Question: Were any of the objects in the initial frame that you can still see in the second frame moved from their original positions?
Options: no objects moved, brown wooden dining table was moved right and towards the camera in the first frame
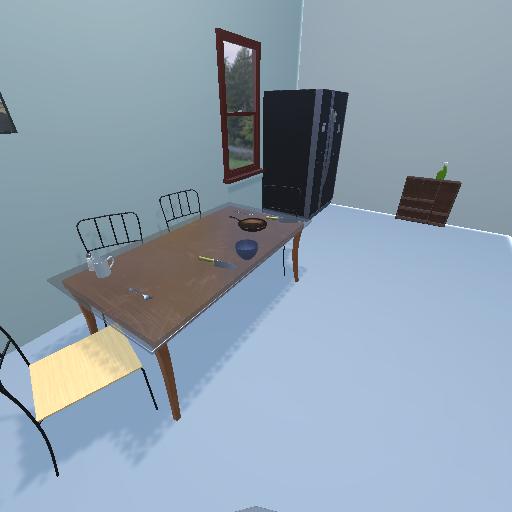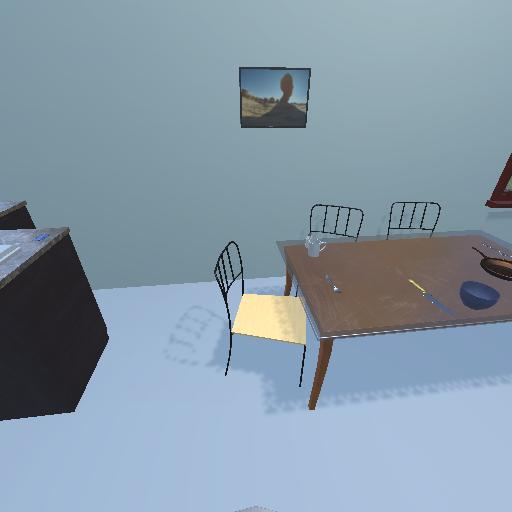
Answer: no objects moved